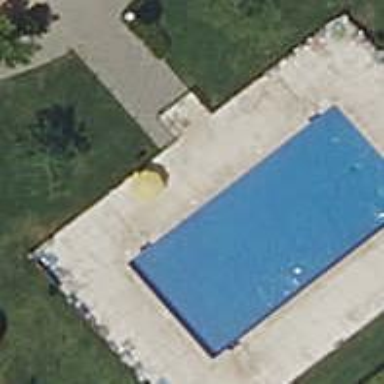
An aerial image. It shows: Swimming pool area designated for leisure and sport.